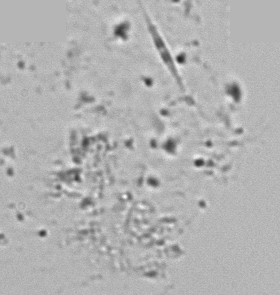
Label: Phaeocystis_debris